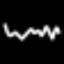
Label: squiggle